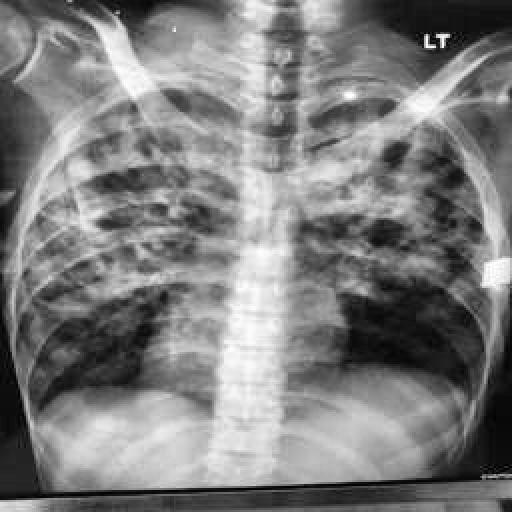
Finding: TUBERCULOSIS